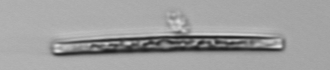
Label: Thalassionema